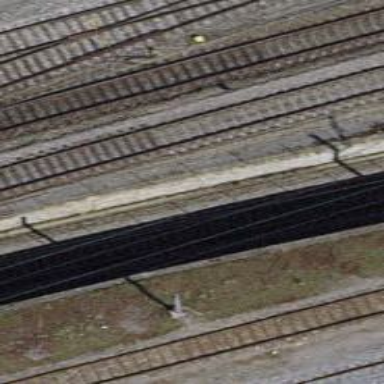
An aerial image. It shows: Single railway track with electrification through contact line.